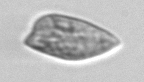
Label: Prorocentrum_dentatum